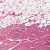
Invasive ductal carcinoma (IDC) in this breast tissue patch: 0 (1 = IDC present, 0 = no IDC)